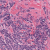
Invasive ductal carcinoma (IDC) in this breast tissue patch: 1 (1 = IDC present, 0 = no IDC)